Question: Here is my code:
'''
<div class="container">
<div>
<h1>Welcome TeamName1</h1>
asdf
<hr>
asdf
</div>
</div> <!-- /container -->
'''
The hr tag does not seem to work as I would expect it. Instead of drawing a line, it creates a gap, like so:
>
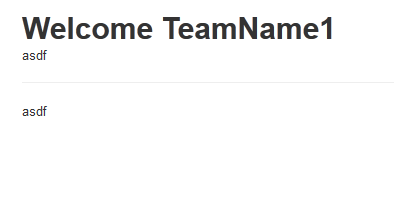
Answer: the css property of '<hr>' are :
'''
hr {
-moz-border-bottom-colors: none;
-moz-border-image: none;
-moz-border-left-colors: none;
-moz-border-right-colors: none;
-moz-border-top-colors: none;
border-color: #EEEEEE -moz-use-text-color #FFFFFF;
border-style: solid none;
border-width: 1px 0;
margin: 18px 0;
}
'''
It correspond to a 1px horizontal line with a very light grey and vertical margin of 18px.
and because '<hr>' is inside a '<div>' without class the width depends on the content of the '<div>'
if you would like the '<hr>' to be full width, replace '<div>' with '<div class='row'><div class='span12'>' (with according closing tags).
If you expect something different, describe what you expect by adding a comment.